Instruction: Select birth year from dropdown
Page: traveler
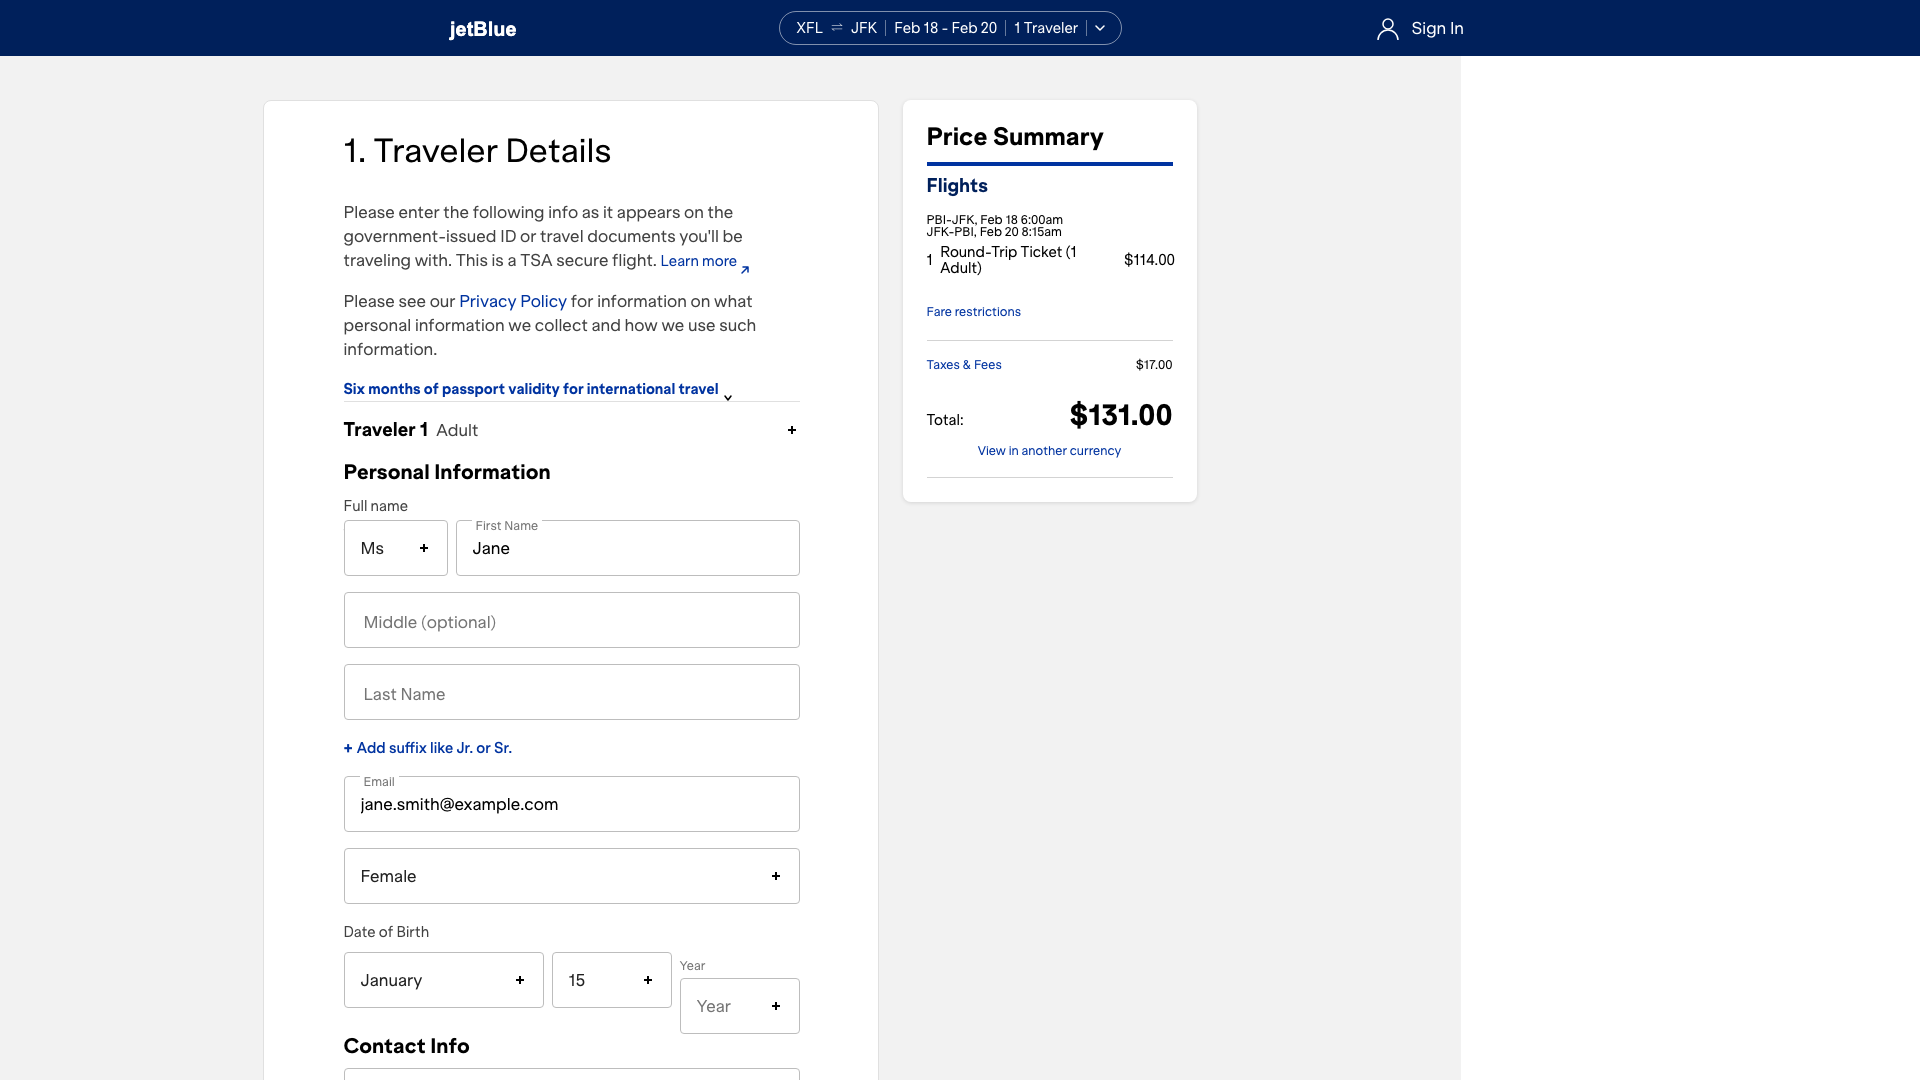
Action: click